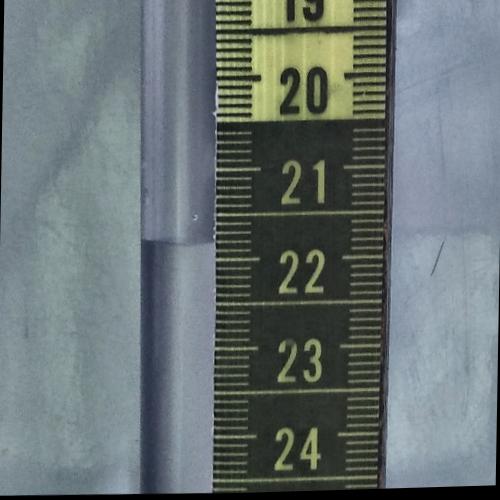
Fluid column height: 21.8 cm